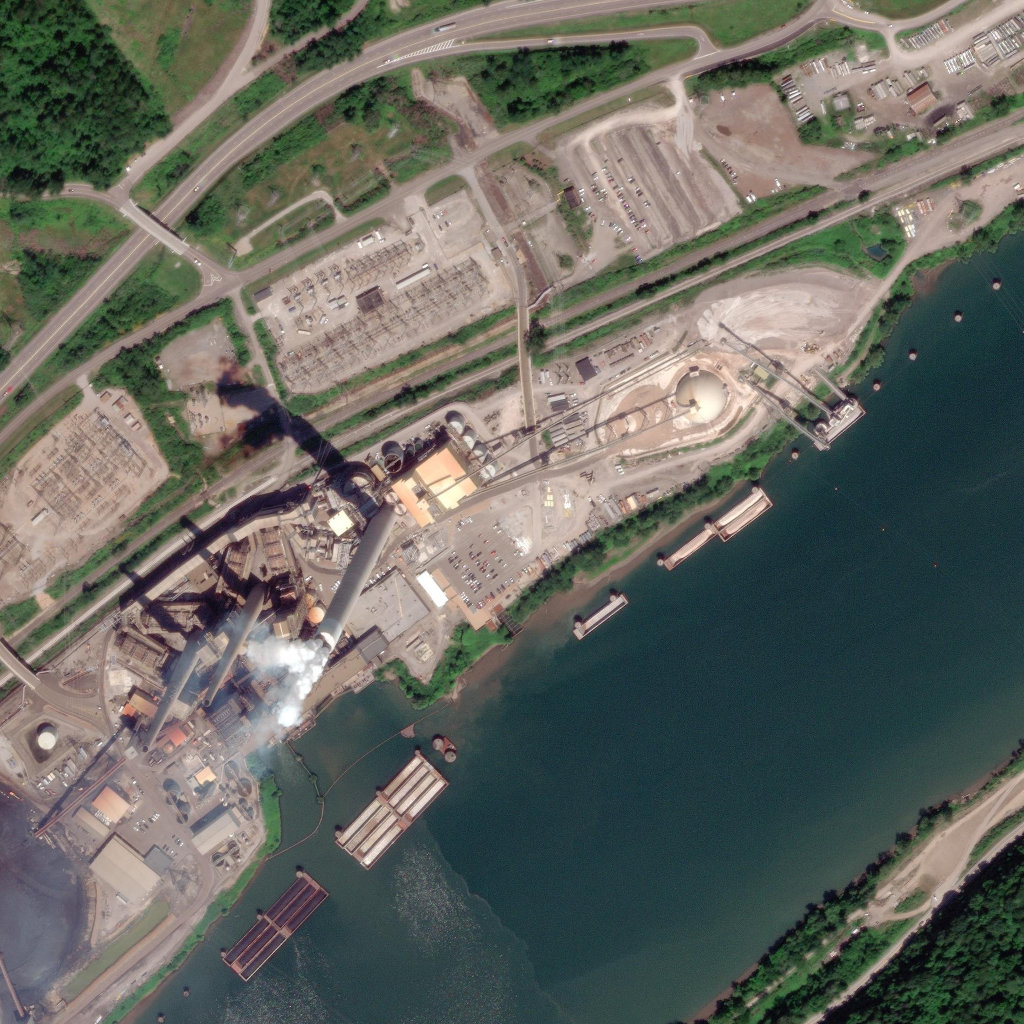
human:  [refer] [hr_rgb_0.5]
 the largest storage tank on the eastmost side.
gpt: <box>[[3, 71, 5, 73, 0]]</box>